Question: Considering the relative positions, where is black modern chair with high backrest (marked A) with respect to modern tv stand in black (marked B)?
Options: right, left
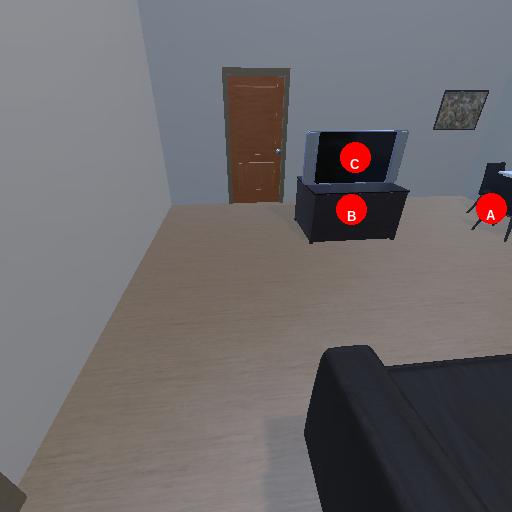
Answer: right